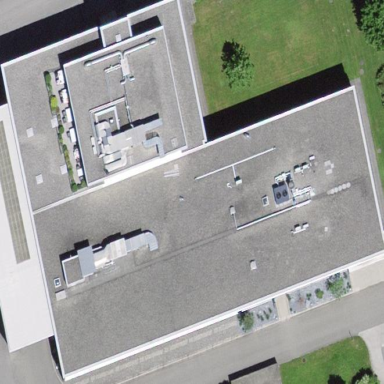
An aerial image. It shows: Industrial building.